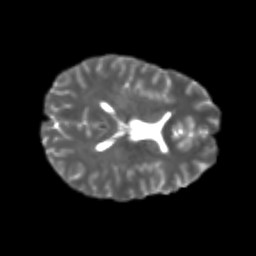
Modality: T2w
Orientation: axial
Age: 22
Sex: female
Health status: healthy
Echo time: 0.074 s